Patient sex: M
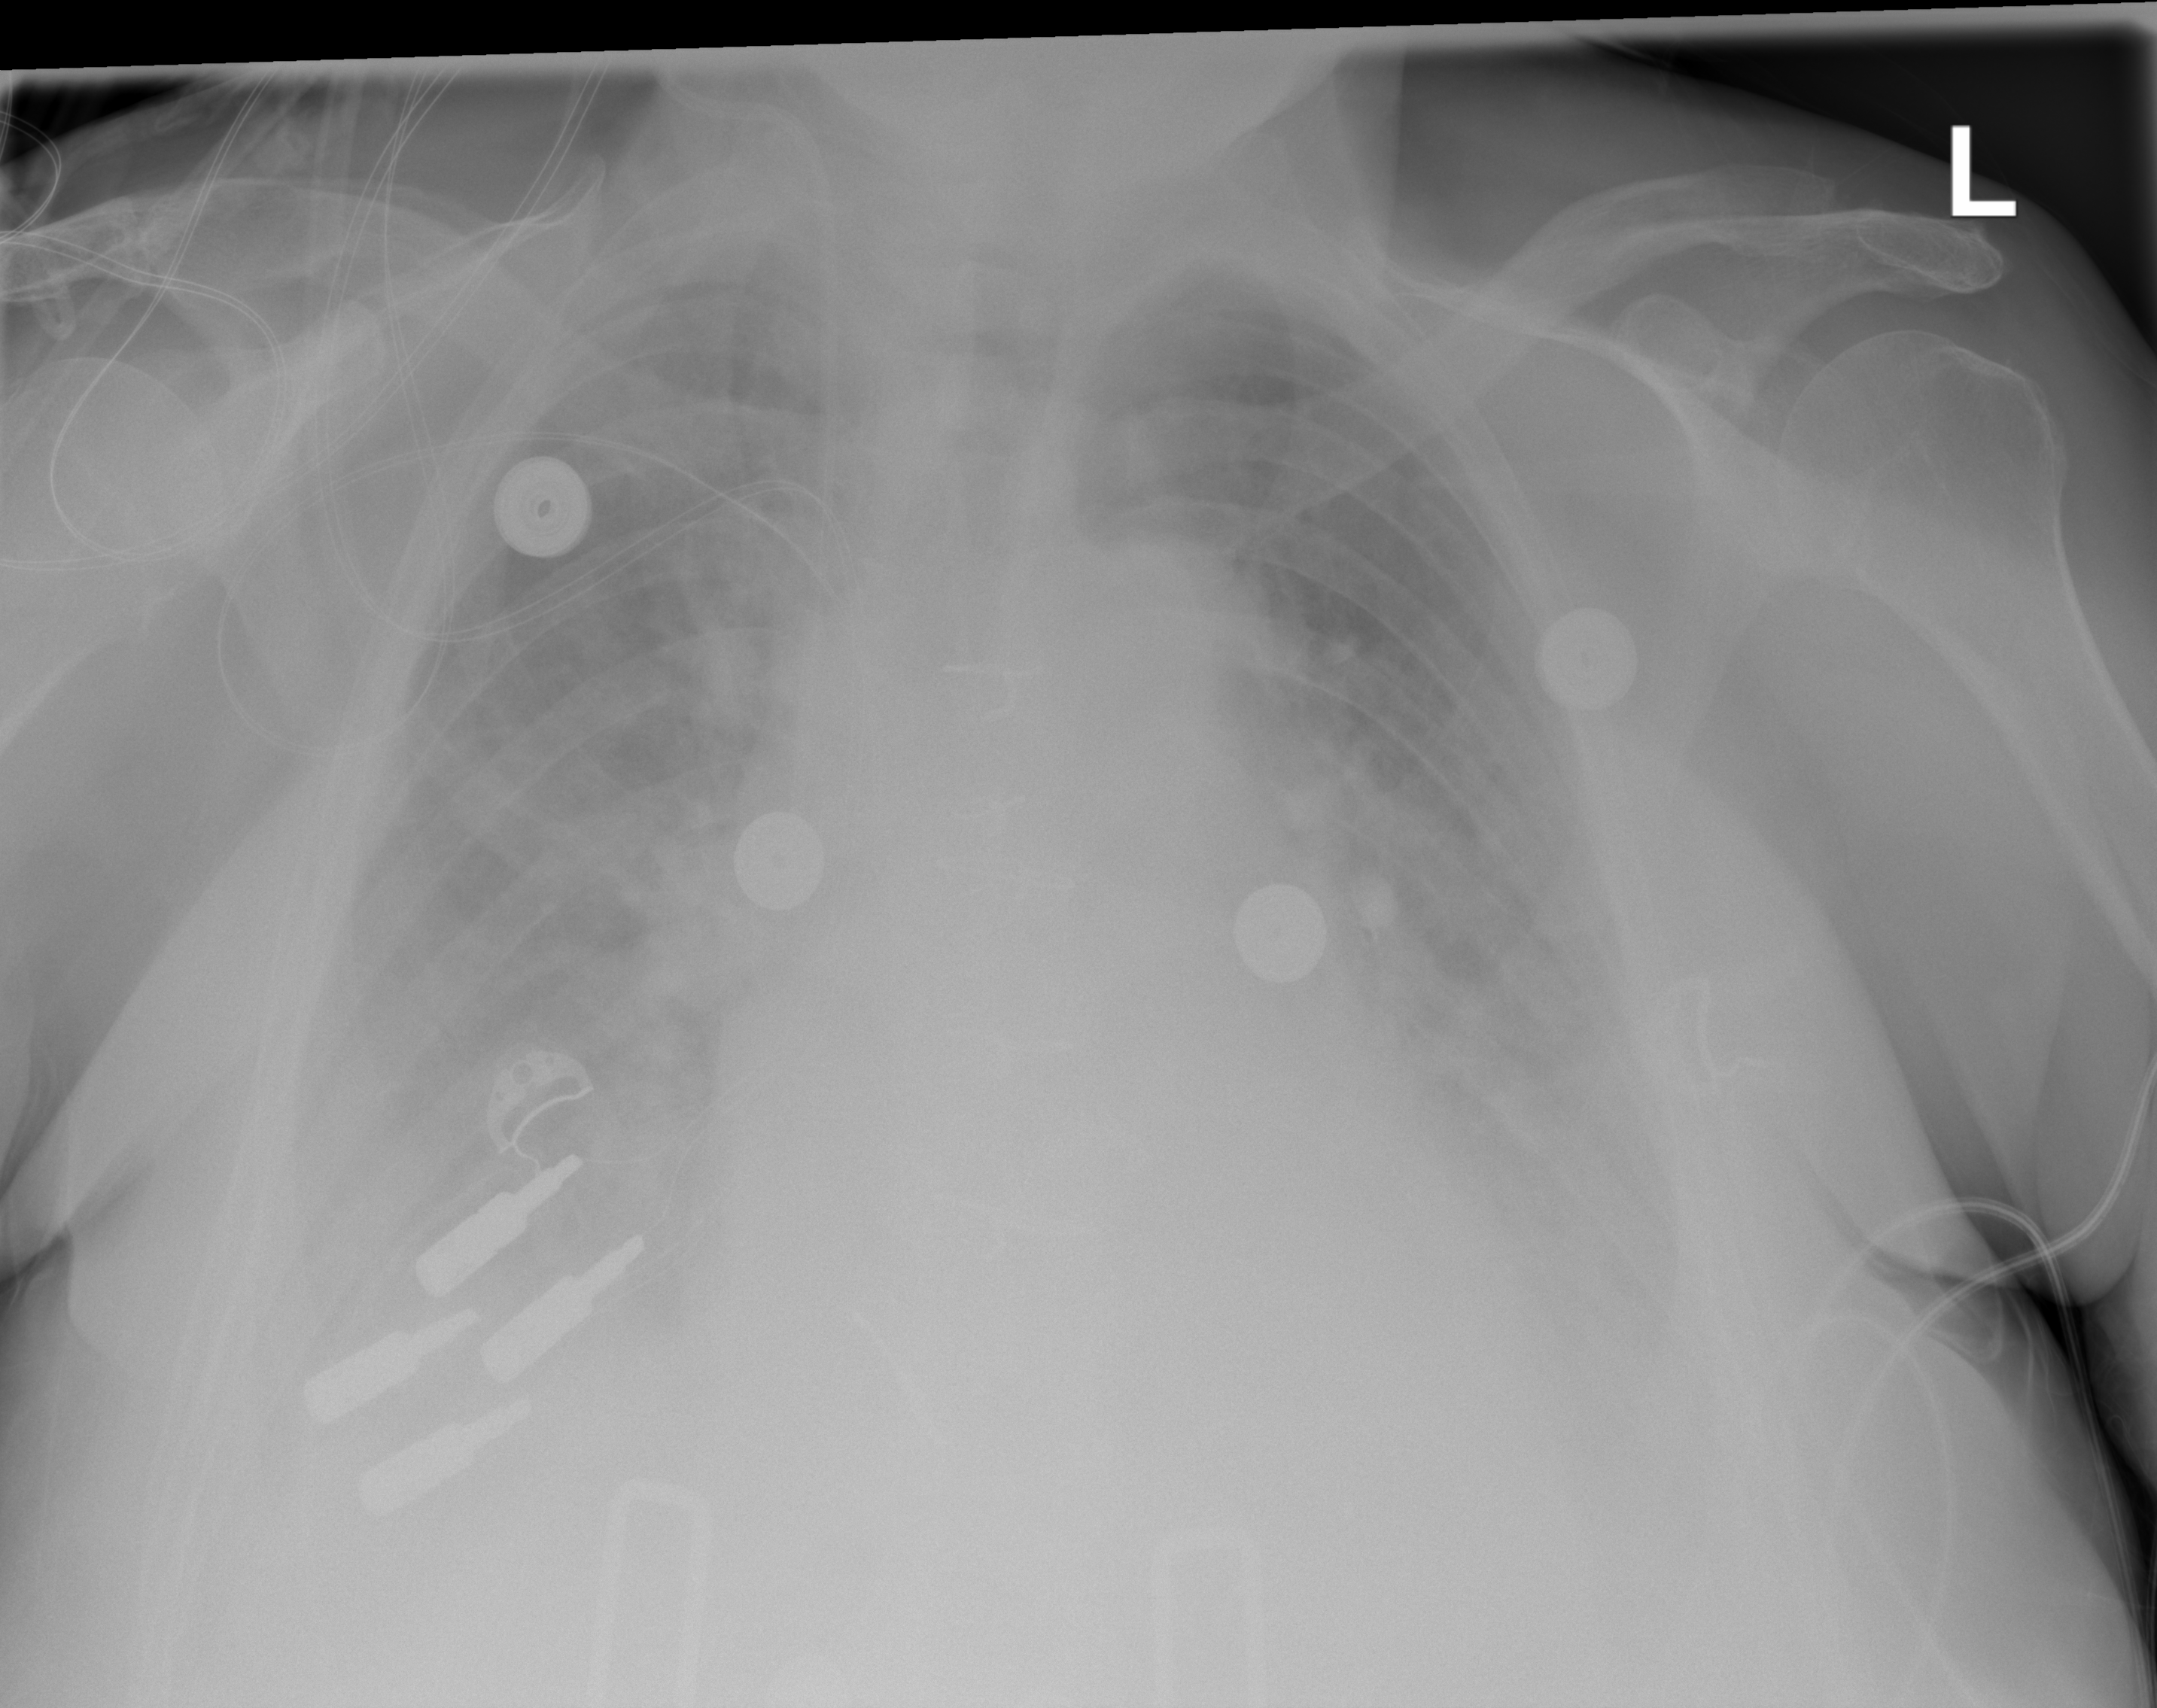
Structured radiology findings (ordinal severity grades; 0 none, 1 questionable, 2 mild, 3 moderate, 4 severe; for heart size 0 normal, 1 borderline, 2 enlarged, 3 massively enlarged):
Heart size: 2
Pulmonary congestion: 2
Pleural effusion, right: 3
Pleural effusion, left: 3
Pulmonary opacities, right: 2
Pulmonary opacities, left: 2
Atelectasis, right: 2
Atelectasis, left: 2